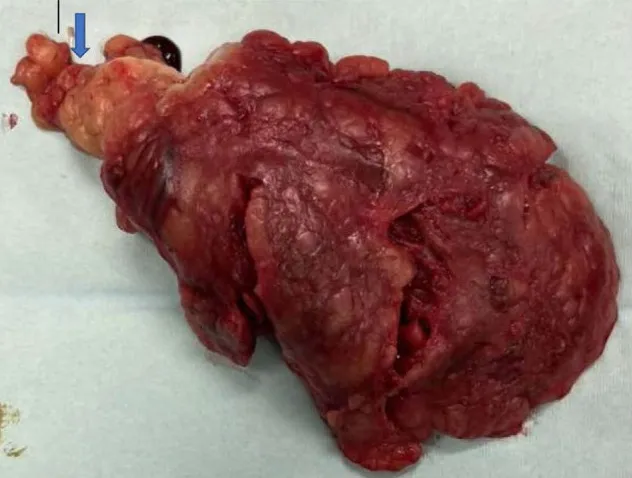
Surgical specimen of primary segmental omental torsion. The arrow indicates the twisted neck of the segment of the omentum.
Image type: medical_photograph (other_medical_photograph)